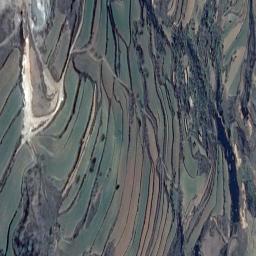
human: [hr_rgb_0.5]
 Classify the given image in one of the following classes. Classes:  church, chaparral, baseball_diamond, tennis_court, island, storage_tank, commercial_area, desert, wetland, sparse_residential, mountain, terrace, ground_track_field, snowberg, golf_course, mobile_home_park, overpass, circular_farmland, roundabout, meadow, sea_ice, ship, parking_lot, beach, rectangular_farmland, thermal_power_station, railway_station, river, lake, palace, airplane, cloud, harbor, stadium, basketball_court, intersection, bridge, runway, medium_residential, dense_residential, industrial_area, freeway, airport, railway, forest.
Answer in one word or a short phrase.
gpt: terrace